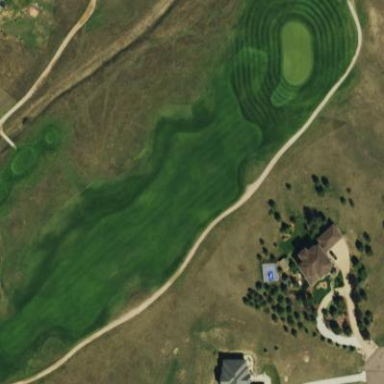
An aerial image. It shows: Grassy area serving as fairway for golf.